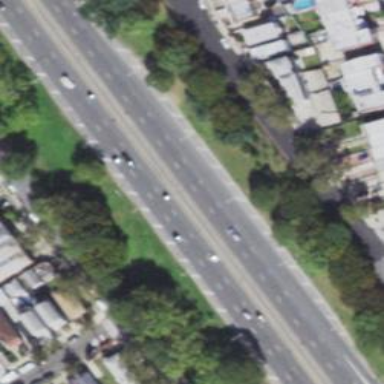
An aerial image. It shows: Asphalt motorway.